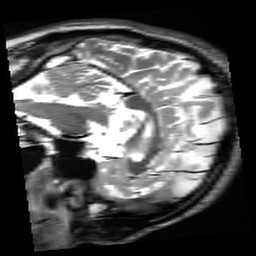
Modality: inplaneT2
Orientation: sagittal
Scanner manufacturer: siemens
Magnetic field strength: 3 T
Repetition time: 7.02 s
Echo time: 0.069 s